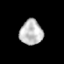
Tissue: prostate
Cell type: Myeloid cells
Senescence score: 0.3616
Nuclear area (px): 557
Mean DAPI intensity: 190.029